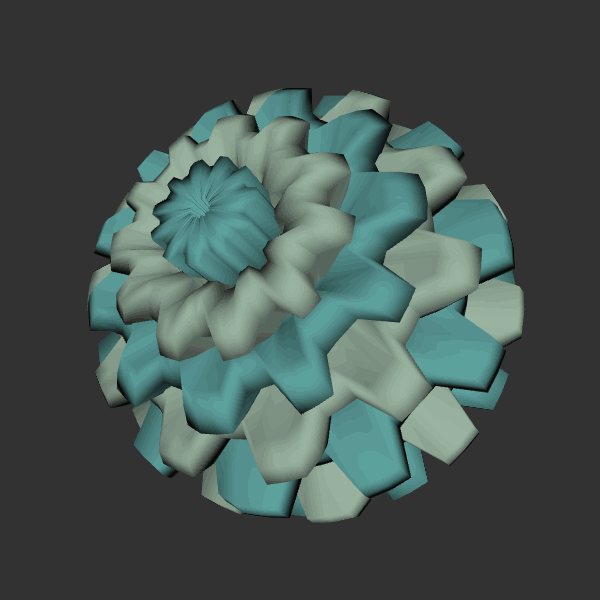
Background: dark